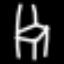
Label: chair